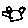
Label: bird